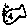
Label: fish